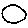
Label: moon